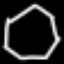
Label: octagon